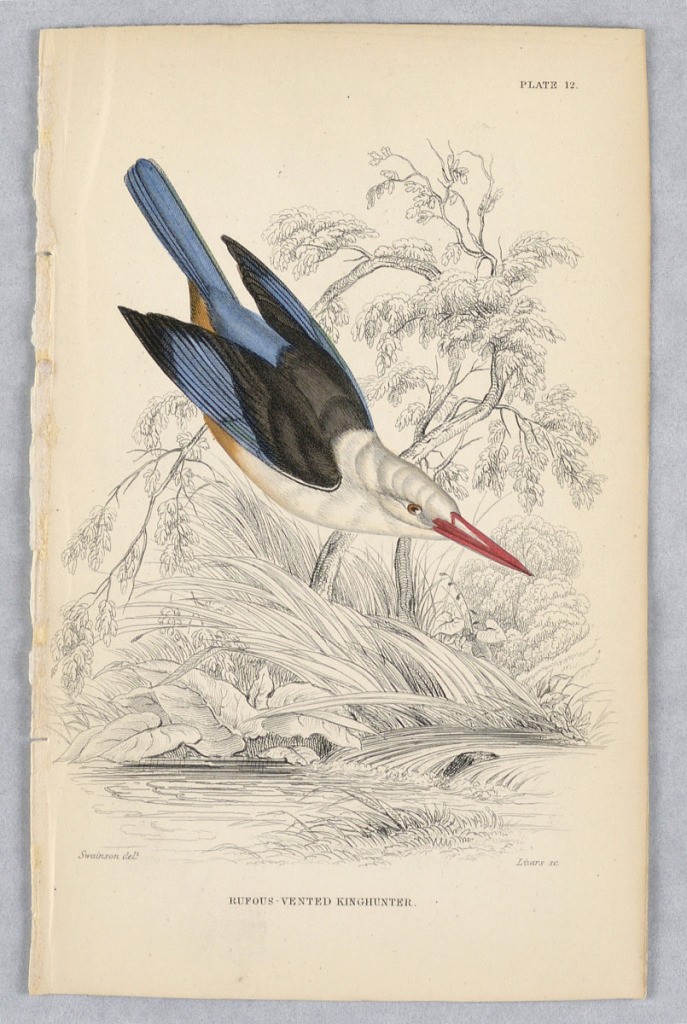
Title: Rufous-Vented Kinghunter, Plate 12 from Birds of Western Africa
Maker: William Home Lizars, Scottish, 1788 - 1859
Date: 1837
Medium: Engraving, brush and watercolor on paper
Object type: Print
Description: A pink-billed bird just above a stream. A white head and underside, with blue and brown wings, back and tail. Title and artists' names below.